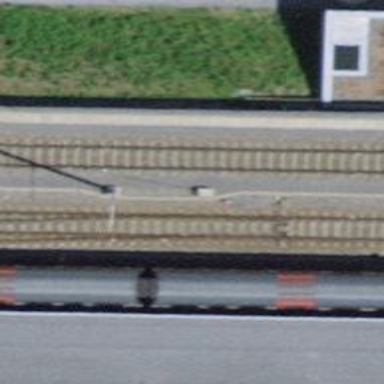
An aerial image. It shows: Railway switch with the turnout side on the left.